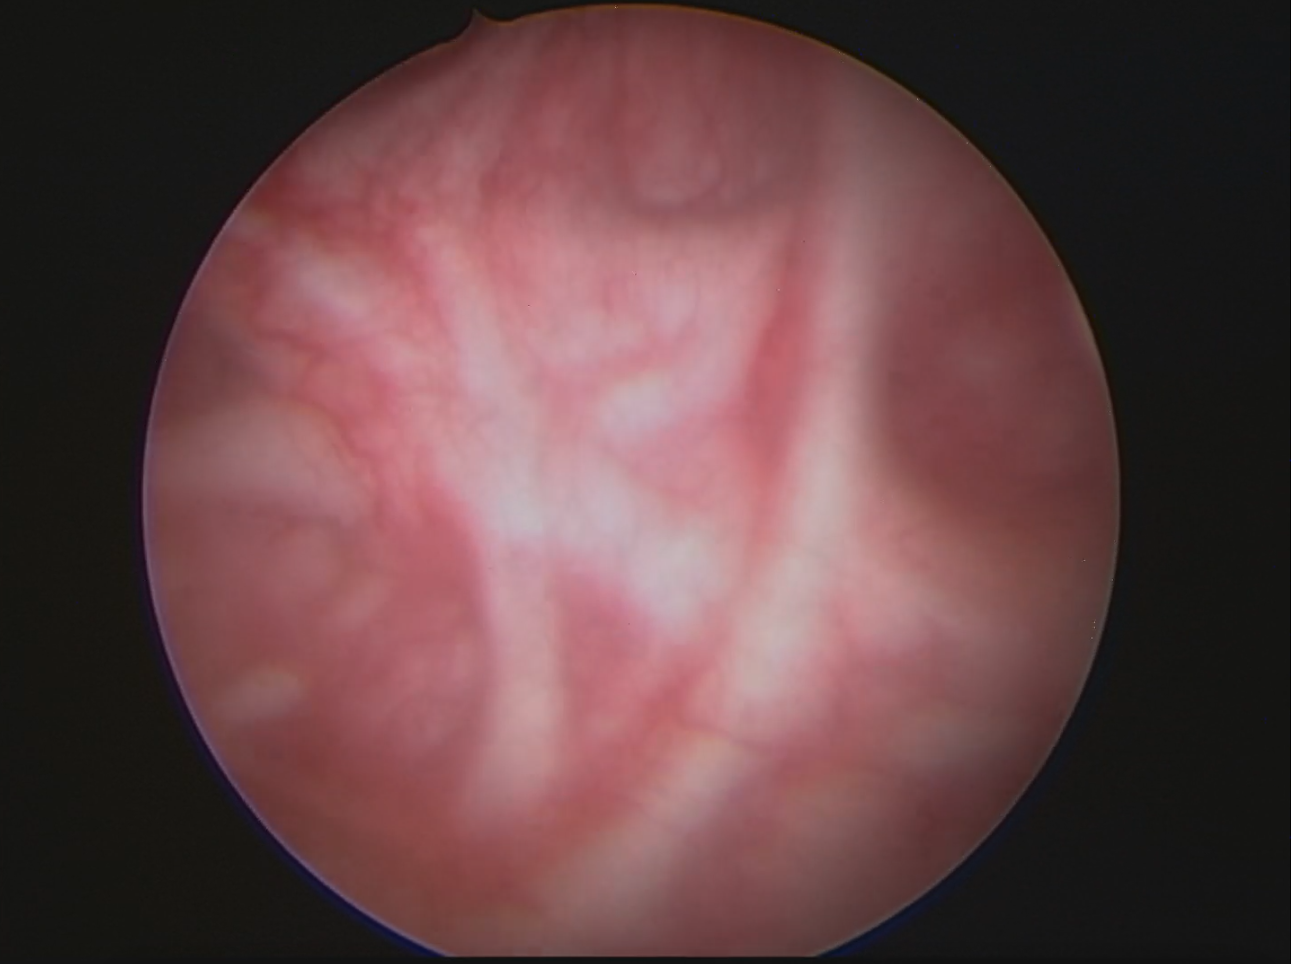
Modality: WLC
Class: Anatomical landmarks
Subclass: Trabeculation
Lesion: L0
Bladder cancer association: No